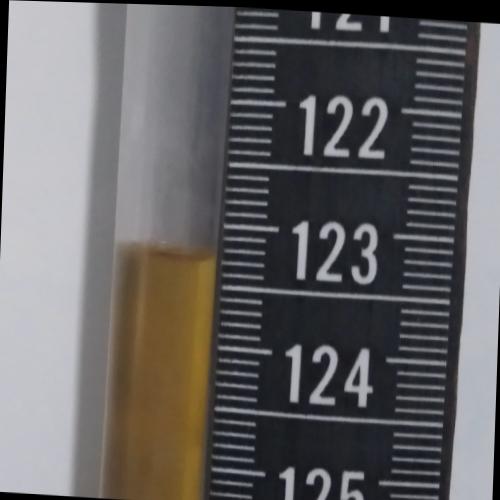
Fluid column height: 123.3 cm